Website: apple
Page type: billing-address
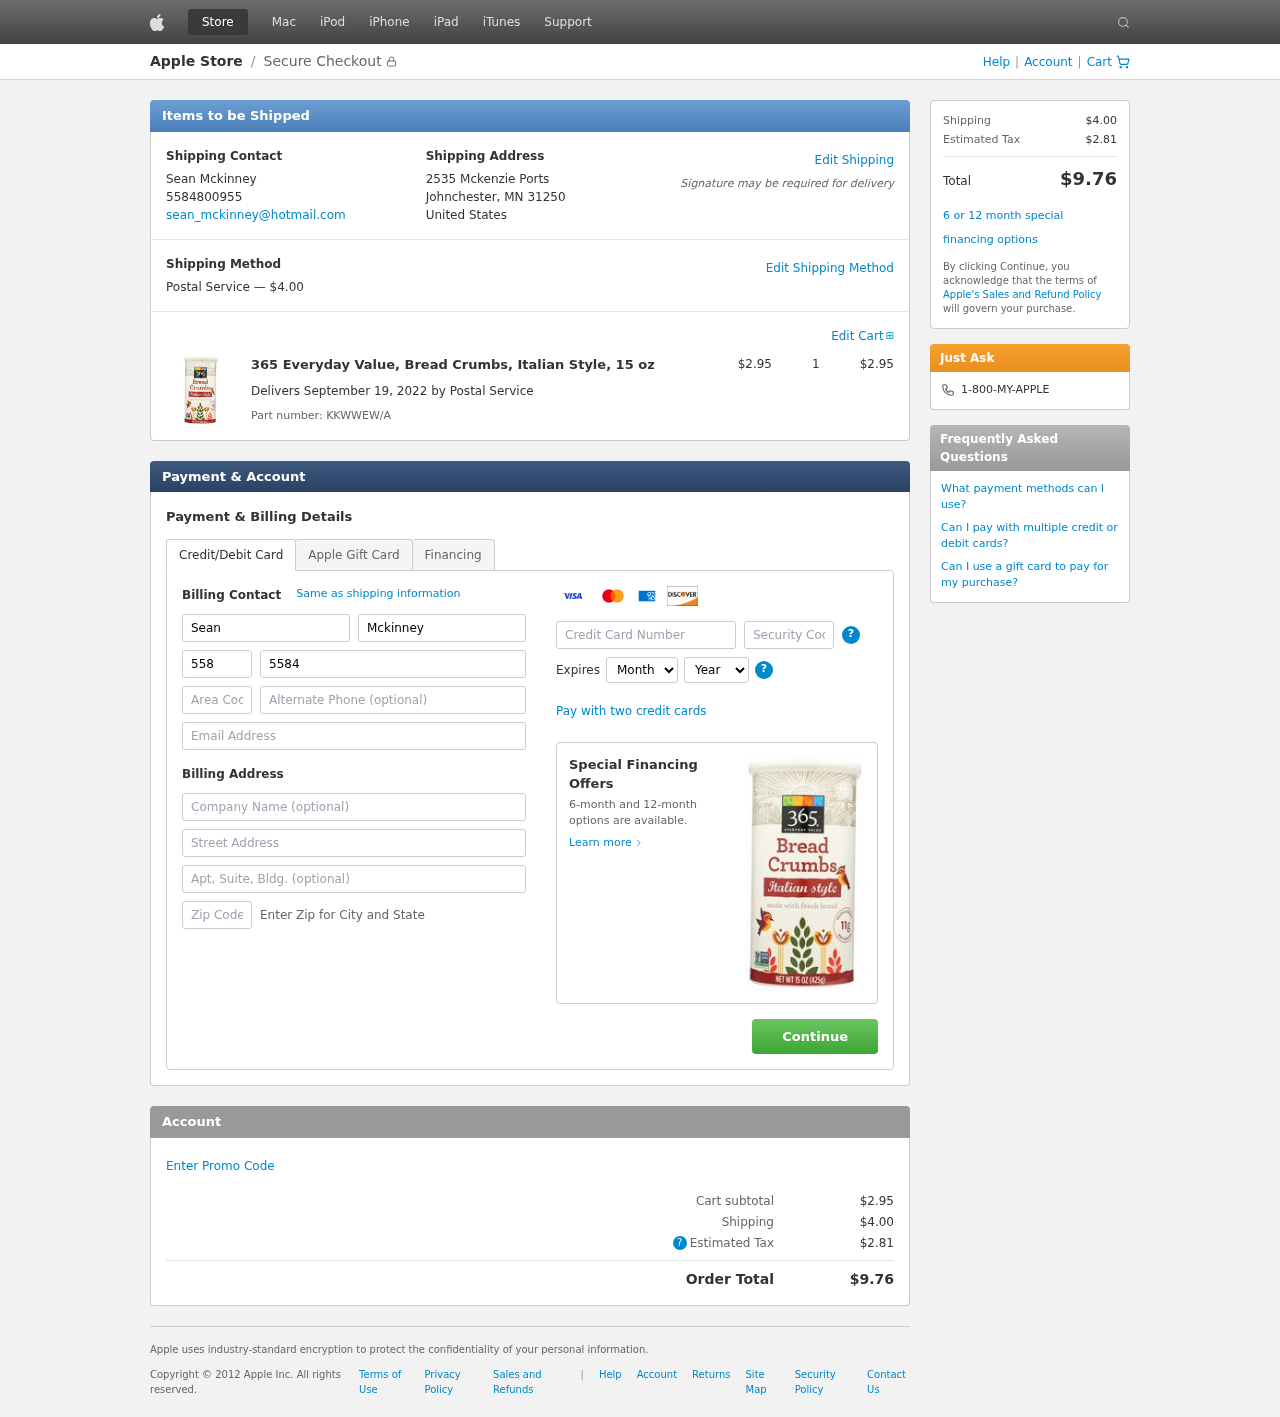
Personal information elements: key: PII_CARD_CVV
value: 757
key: PII_CARD_EXPIRY_MONTH
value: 09
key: PII_CARD_EXPIRY_YEAR
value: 27
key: PII_CARD_NUMBER
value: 6011 6314 8234 8808
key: PII_CITY_STATE_ZIP
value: Johnchester, MN 31250
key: PII_COMPANY
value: Massey-Mueller
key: PII_COUNTRY
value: United States
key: PII_EMAIL
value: sean_mckinney@hotmail.com
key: PII_FIRSTNAME
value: Sean
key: PII_FULLNAME
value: Sean Mckinney
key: PII_LASTNAME
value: Mckinney
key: PII_PHONE
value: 5584800955
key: PII_PHONE_AREA
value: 558
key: PII_STREET
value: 2535 Mckenzie Ports
Product elements: key: PRODUCT1_NAME
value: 365 Everyday Value, Bread Crumbs, Italian Style, 15 oz
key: PRODUCT1_PRICE
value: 2.95
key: PRODUCT1_QUANTITY
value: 1
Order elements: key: ORDER_SHIPPING_COST
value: $4.00
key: ORDER_SUBTOTAL
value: $2.95
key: ORDER_DELIVERY_DATE
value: September 19, 2022
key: ORDER_PART_NUMBER
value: KKWWEW/A
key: ORDER_TAX
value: $2.81
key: ORDER_TOTAL
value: $9.76